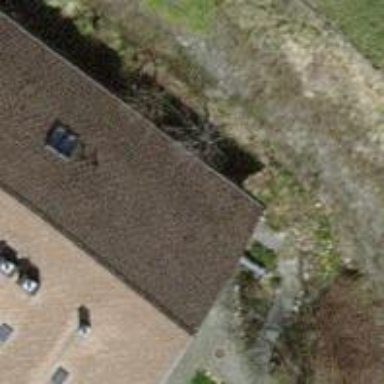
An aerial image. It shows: Semi-detached house.